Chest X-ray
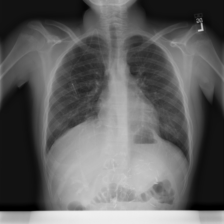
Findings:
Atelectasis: negative
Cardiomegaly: negative
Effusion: negative
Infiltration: negative
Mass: negative
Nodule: negative
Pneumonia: negative
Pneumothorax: negative
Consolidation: negative
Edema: negative
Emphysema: negative
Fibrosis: negative
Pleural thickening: negative
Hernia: negative